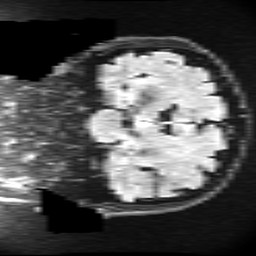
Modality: FLAIR
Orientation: coronal
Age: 67
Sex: male
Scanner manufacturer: ge
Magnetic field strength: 3 T
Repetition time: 11 s
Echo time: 0.1497 s